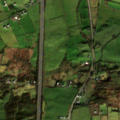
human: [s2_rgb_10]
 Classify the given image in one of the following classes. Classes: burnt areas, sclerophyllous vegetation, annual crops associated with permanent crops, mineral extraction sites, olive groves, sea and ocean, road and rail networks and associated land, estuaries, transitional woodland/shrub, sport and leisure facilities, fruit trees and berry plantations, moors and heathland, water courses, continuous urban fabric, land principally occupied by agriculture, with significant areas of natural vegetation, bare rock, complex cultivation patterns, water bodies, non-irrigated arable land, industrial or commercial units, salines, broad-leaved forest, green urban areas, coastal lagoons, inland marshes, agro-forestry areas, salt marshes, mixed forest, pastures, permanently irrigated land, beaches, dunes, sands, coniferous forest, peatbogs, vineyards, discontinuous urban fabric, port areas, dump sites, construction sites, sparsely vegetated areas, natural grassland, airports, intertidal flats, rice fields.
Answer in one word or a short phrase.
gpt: road and rail networks and associated land, pastures